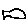
Label: fish